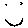
Label: smiley face